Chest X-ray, PA view. Patient: 75 years old, sex M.
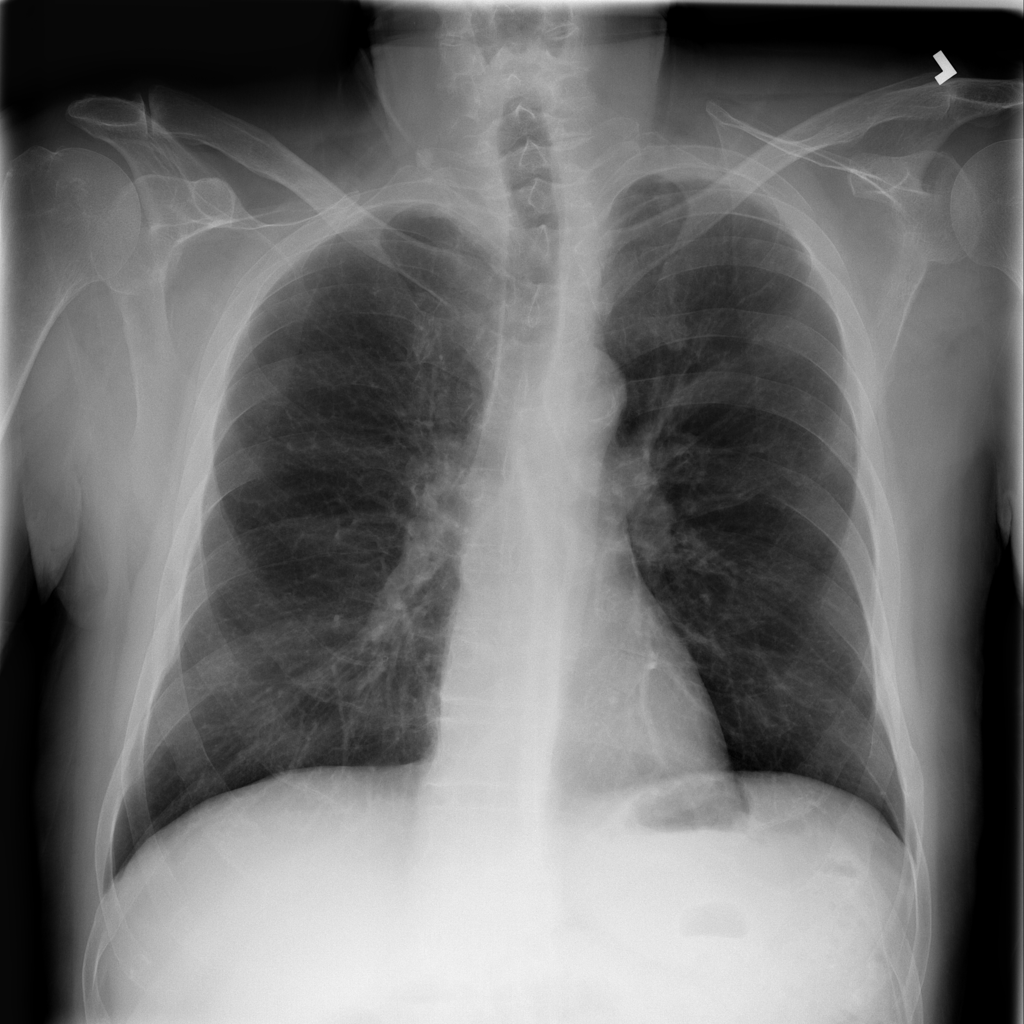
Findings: Infiltration, Nodule